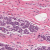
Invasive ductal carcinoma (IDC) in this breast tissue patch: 0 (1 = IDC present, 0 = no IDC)